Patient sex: F
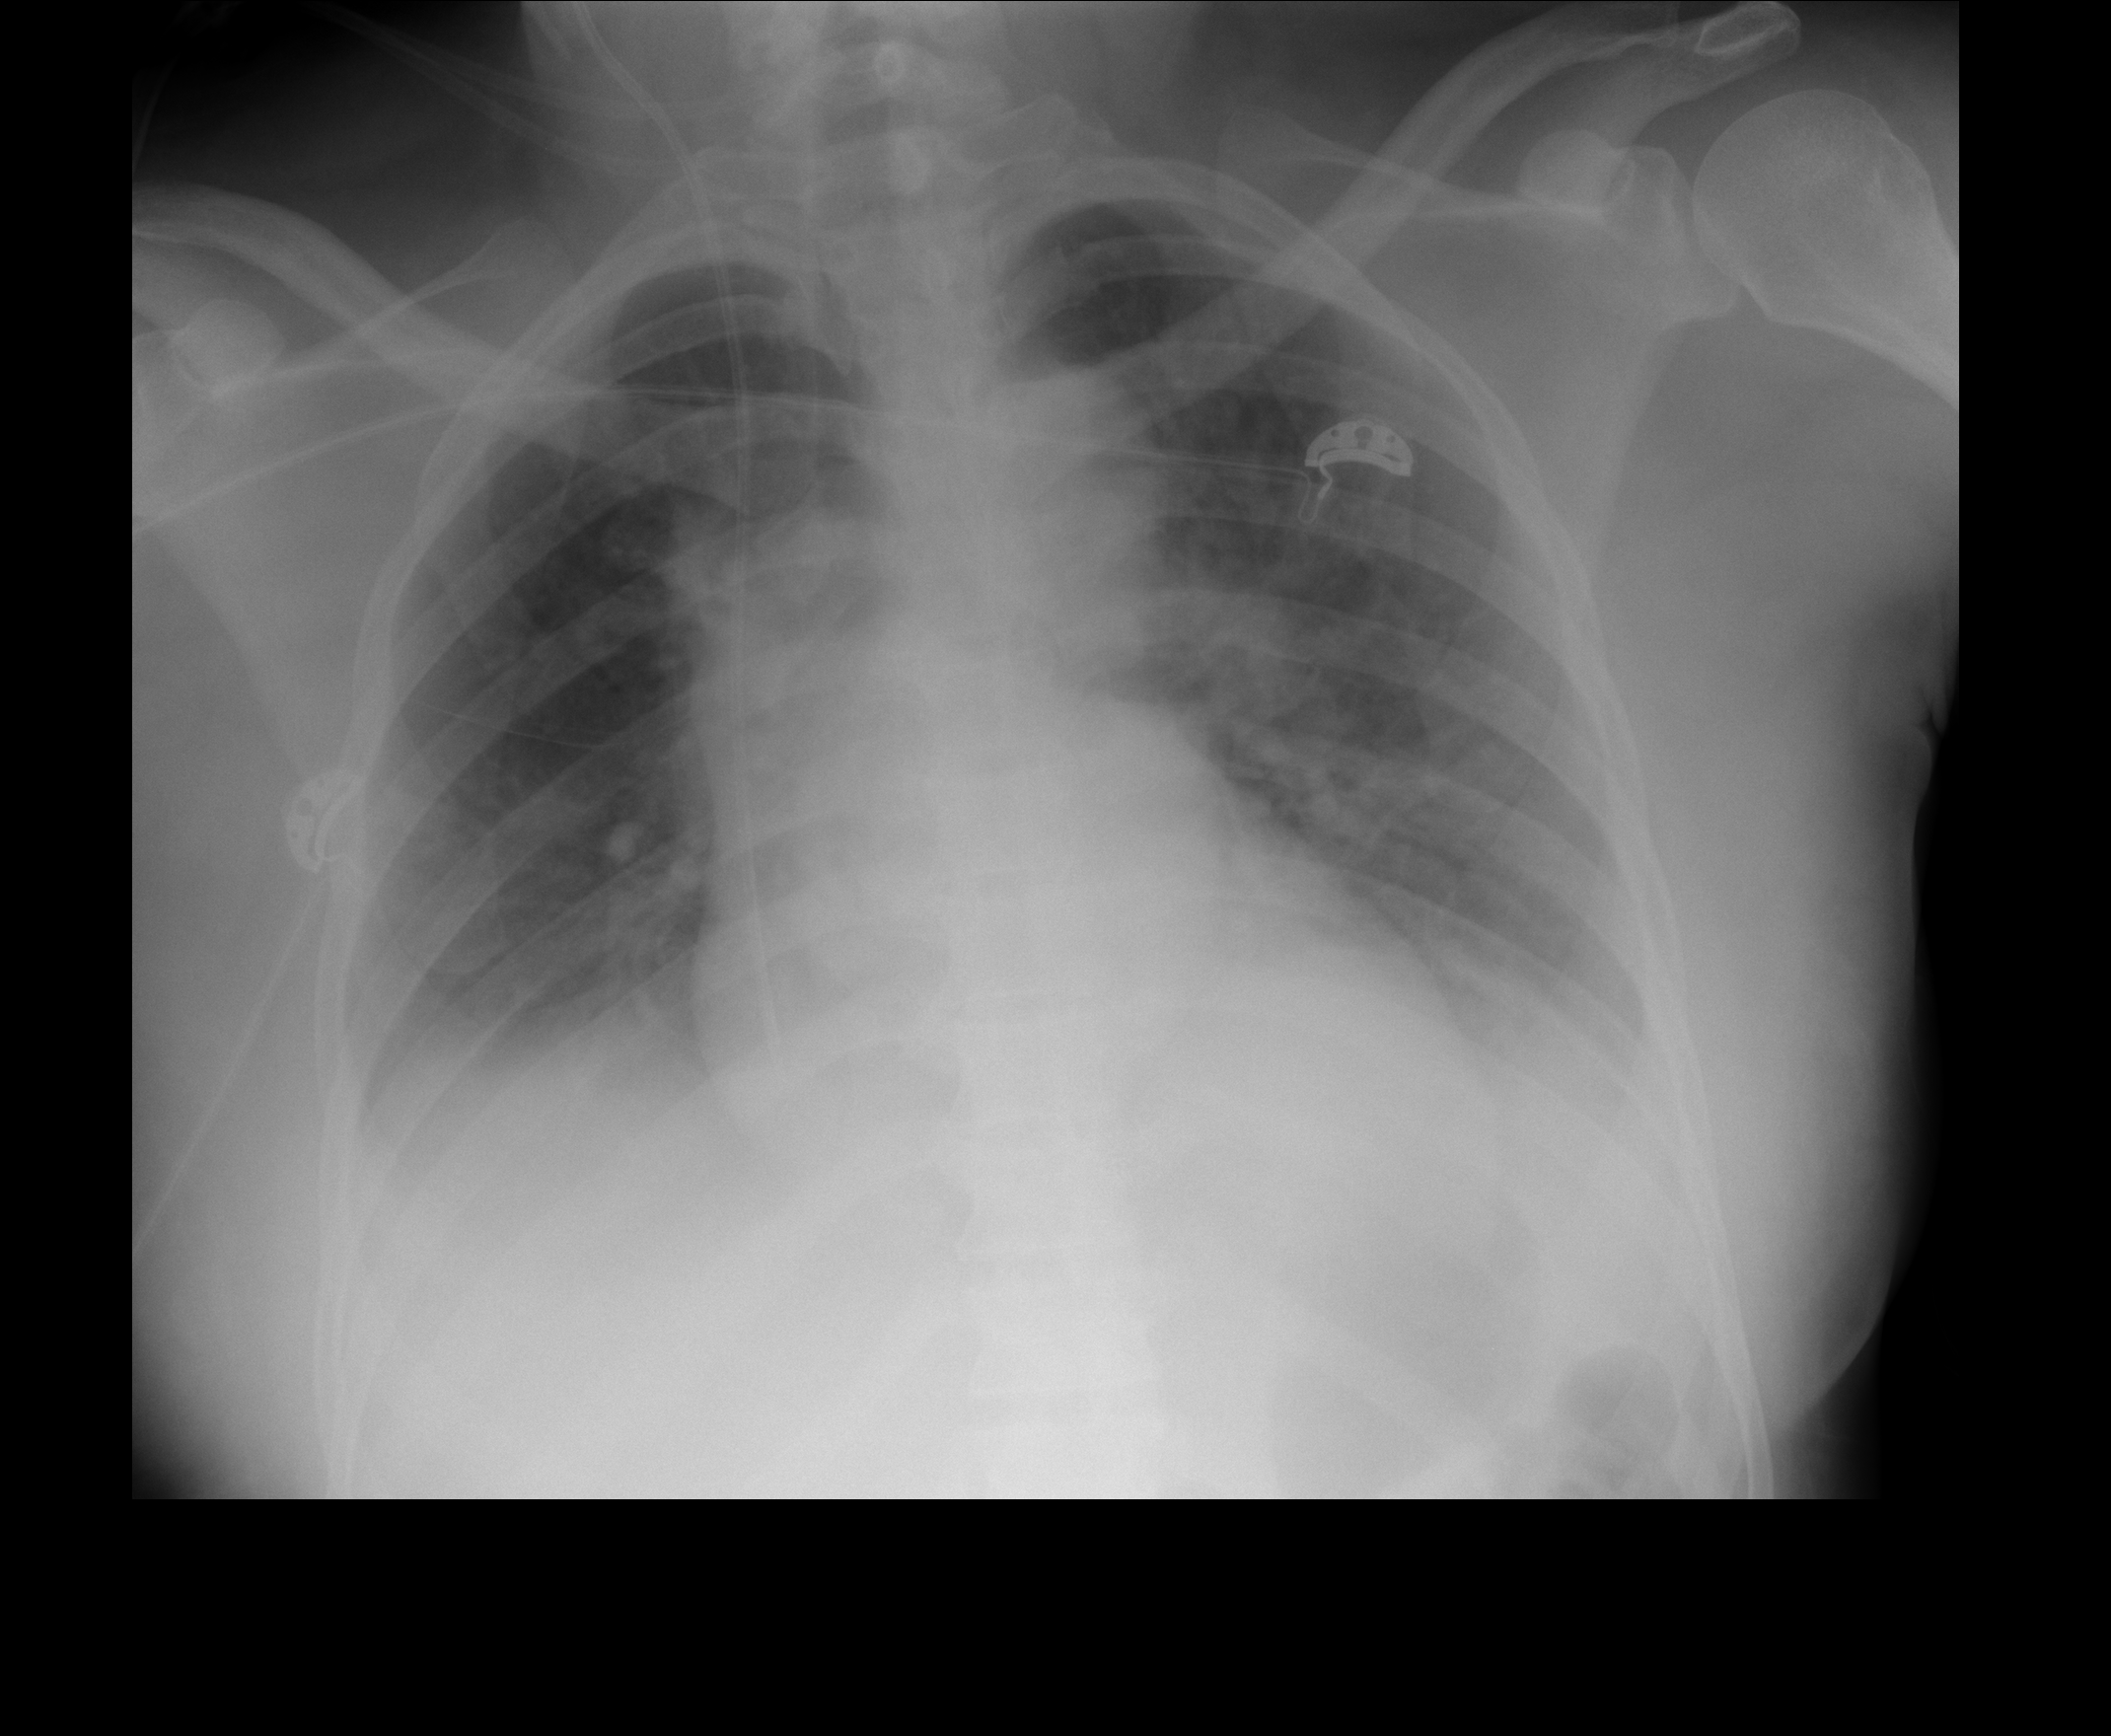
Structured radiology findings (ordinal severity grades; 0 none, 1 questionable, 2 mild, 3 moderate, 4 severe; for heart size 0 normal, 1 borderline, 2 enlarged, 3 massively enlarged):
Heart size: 2
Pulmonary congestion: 2
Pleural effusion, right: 2
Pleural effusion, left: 2
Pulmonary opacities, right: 0
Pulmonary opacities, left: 0
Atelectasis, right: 2
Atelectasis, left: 2